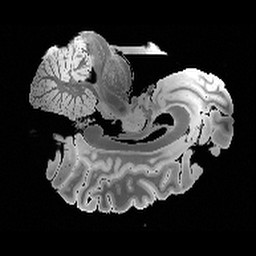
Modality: FLASH
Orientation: sagittal